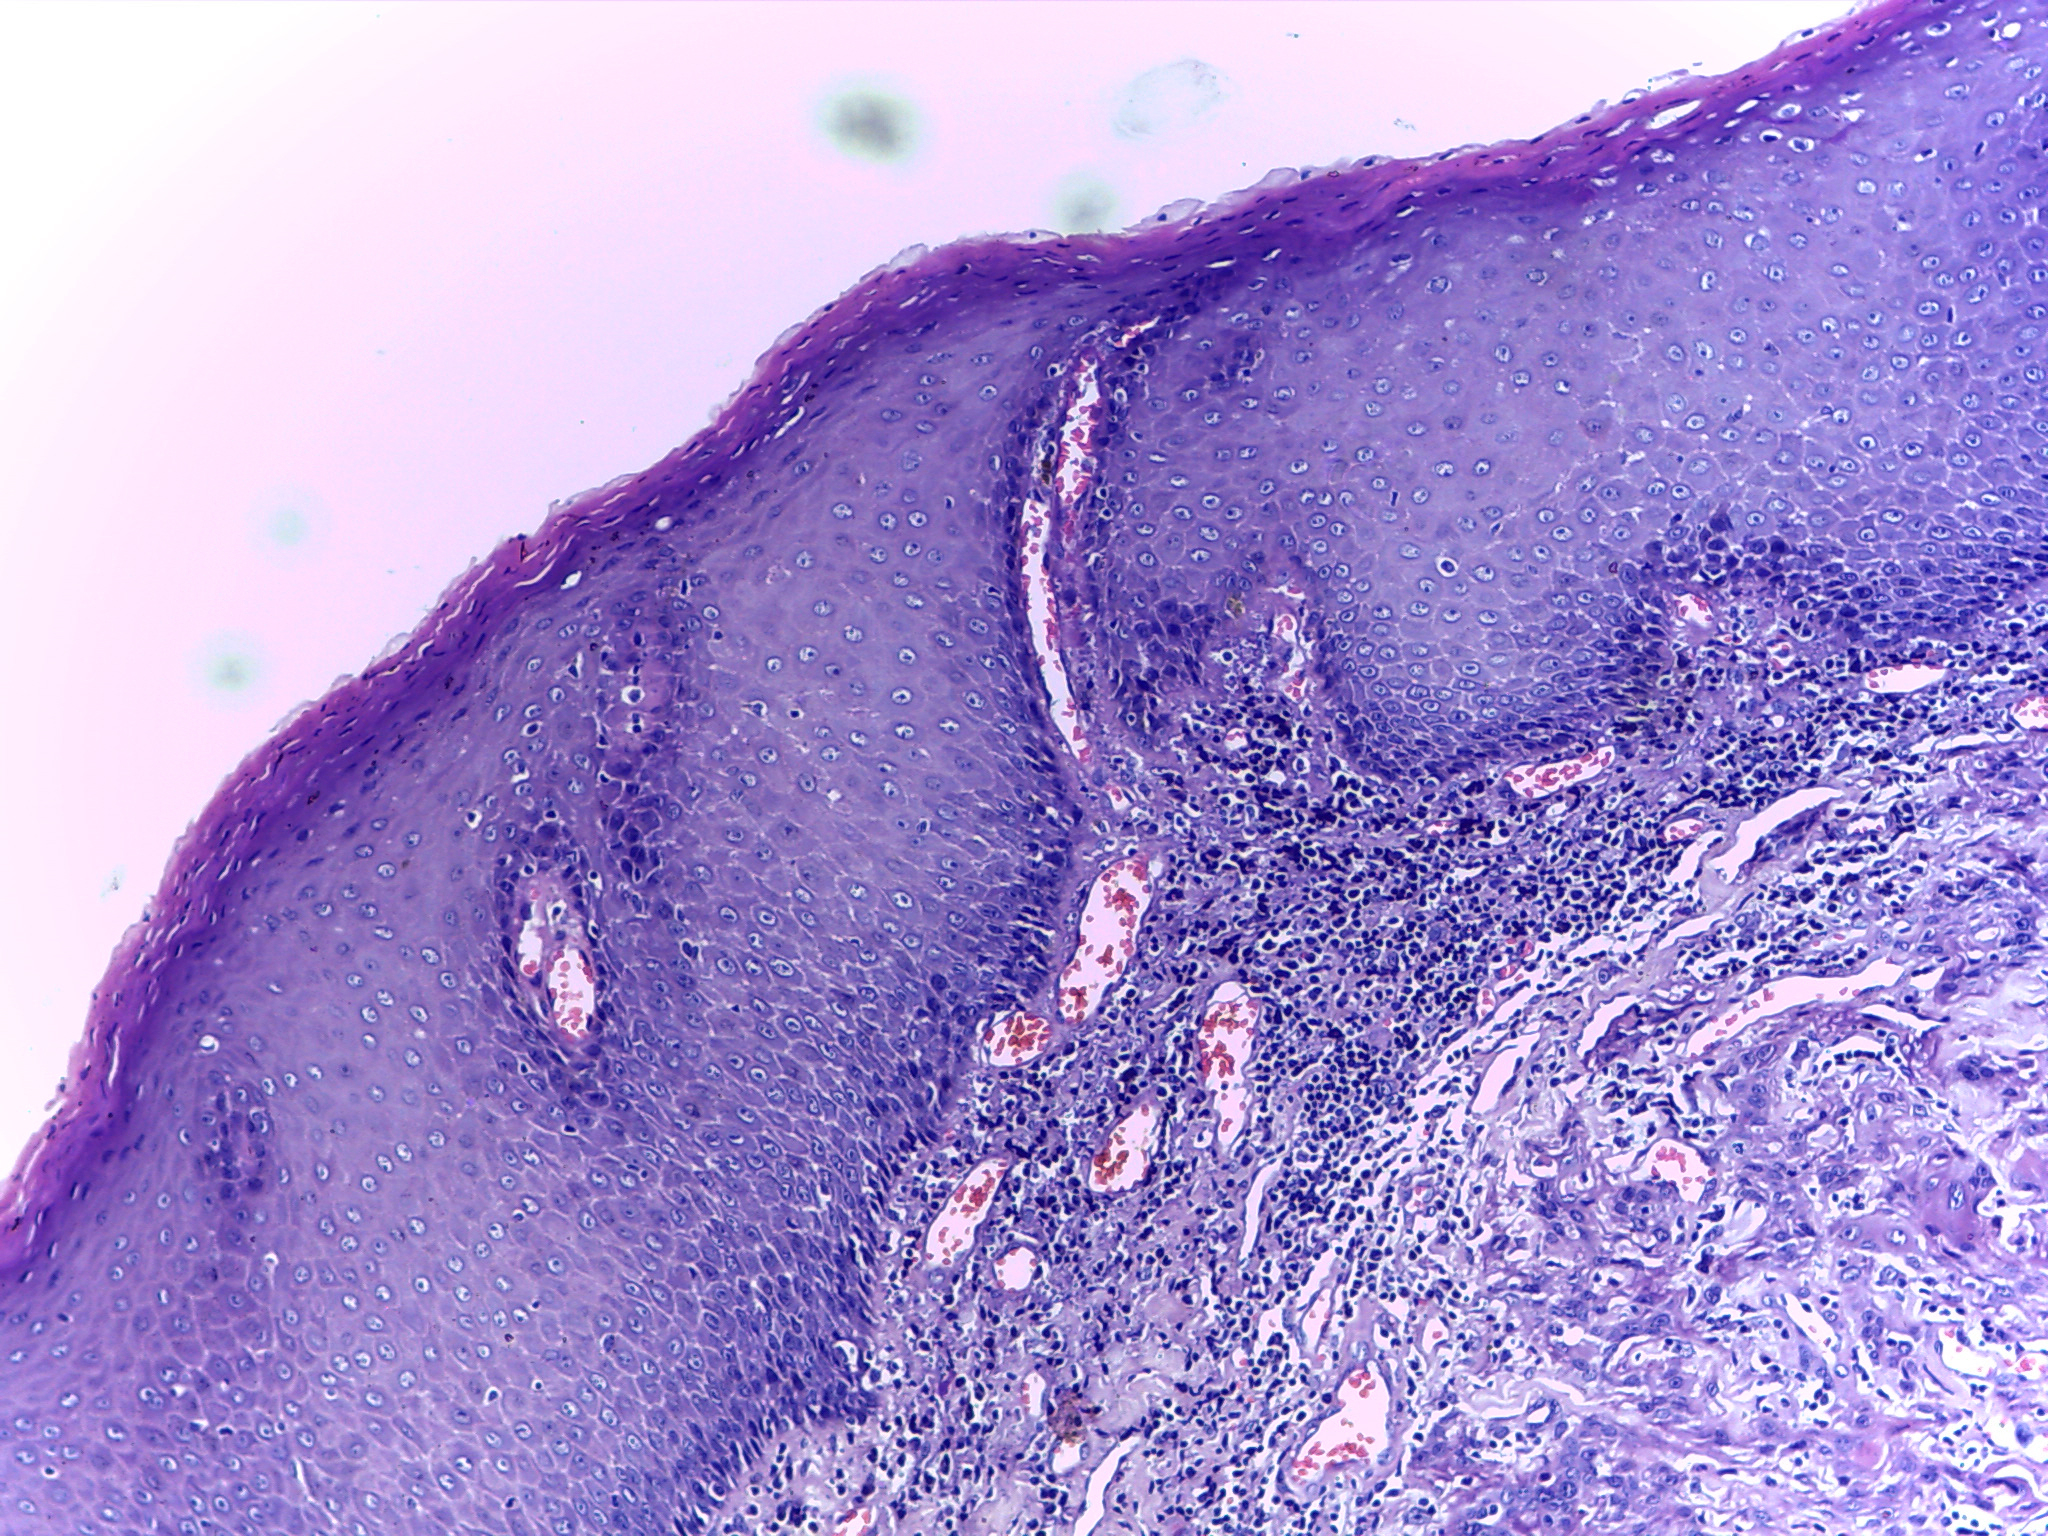
Diagnosis: Normal